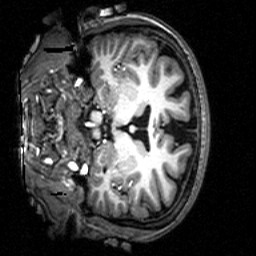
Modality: T1w
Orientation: coronal
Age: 26
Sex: female